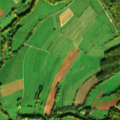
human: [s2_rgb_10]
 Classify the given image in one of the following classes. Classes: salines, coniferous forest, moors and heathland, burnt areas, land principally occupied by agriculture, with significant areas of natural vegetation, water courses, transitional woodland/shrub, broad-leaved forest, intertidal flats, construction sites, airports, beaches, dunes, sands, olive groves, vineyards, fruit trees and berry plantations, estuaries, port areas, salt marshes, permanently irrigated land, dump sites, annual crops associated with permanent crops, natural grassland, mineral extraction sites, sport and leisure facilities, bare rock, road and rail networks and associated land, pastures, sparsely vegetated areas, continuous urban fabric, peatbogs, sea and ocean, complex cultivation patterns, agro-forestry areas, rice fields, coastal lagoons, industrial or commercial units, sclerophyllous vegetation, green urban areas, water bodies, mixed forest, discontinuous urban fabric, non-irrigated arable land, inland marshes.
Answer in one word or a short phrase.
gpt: pastures, land principally occupied by agriculture, with significant areas of natural vegetation, broad-leaved forest